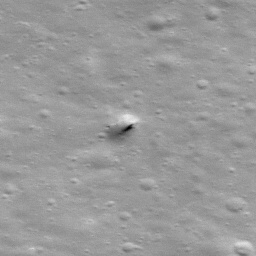
Pit: Stevinus 10
Host crater: Stevinus
Host type: impact_melt
Lunar coordinates: latitude -32.938, longitude 54.738